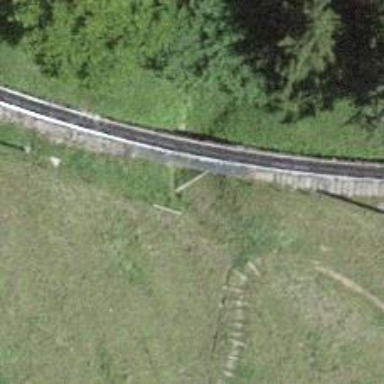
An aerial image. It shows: Path through tunnel.